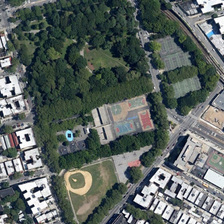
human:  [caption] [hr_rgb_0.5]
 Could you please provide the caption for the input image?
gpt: many buildings are around a park with many green trees and some playgrounds .

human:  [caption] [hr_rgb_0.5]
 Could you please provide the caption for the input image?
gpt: there are different plants in the park .

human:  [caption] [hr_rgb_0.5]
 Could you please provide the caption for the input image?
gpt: there are different plants in the park .

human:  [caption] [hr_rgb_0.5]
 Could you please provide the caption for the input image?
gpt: many buildings are around a park with many green trees and some playgrounds .

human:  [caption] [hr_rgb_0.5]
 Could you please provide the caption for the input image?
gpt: many buildings are around a park with many green trees and some playgrounds .